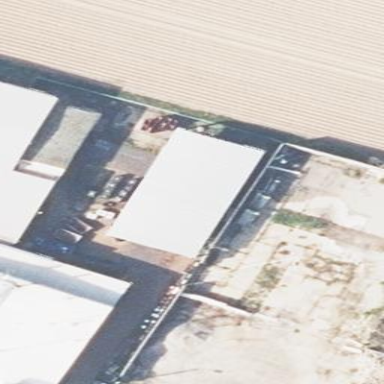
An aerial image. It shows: Industrial building.